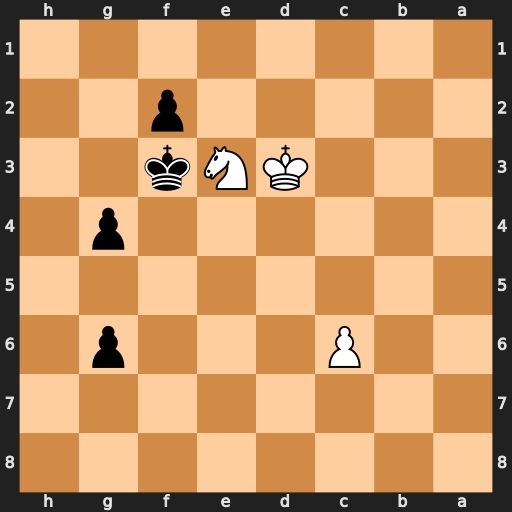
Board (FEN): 8/8/2P3p1/8/6p1/3KNk2/5p2/8
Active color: b
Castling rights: -
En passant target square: -
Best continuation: g3 c7 g2